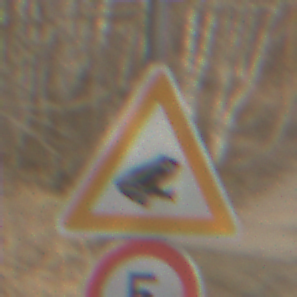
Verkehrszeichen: AmphibienwanderungLinks
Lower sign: Geschwindigkeit5
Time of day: MorningAfternoon
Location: Outdoor (Nature)
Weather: PartlyCloudy
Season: Winter
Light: Natural